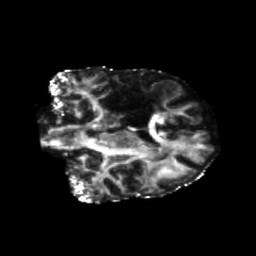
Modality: FA
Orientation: coronal
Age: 46
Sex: female
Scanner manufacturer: siemens
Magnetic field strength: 3 T
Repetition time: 5.25 s
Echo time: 0.08 s